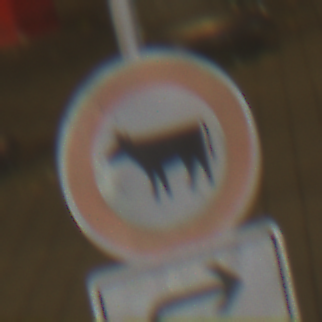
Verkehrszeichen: VerbotViehtrieb
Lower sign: RichtungsangabeDurchPfeile5
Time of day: Night
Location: Outdoor (Urban)
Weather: Clear
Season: NotSpecified
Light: Artificial